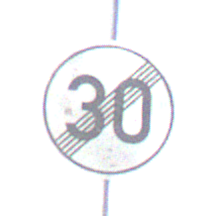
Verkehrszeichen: EndeGeschwindigkeit30
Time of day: Night
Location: Outdoor (Nature)
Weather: Overcast
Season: NotSpecified
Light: Artificial